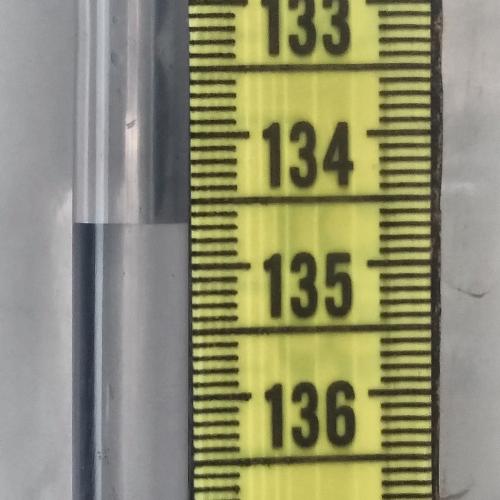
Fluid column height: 134.7 cm